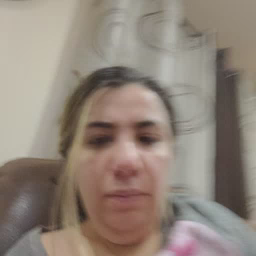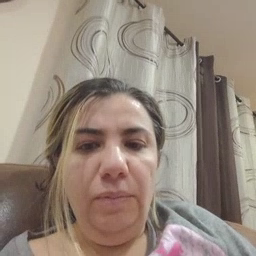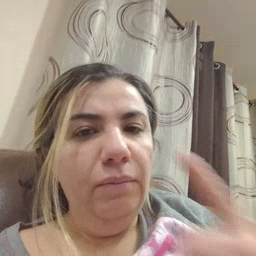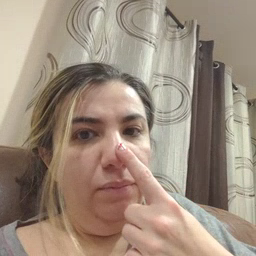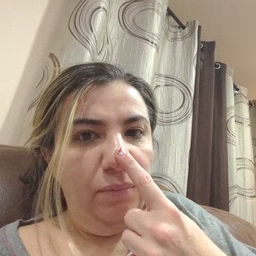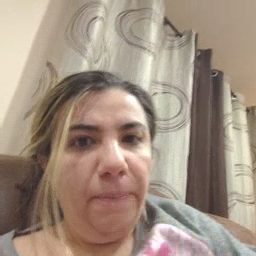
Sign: nose